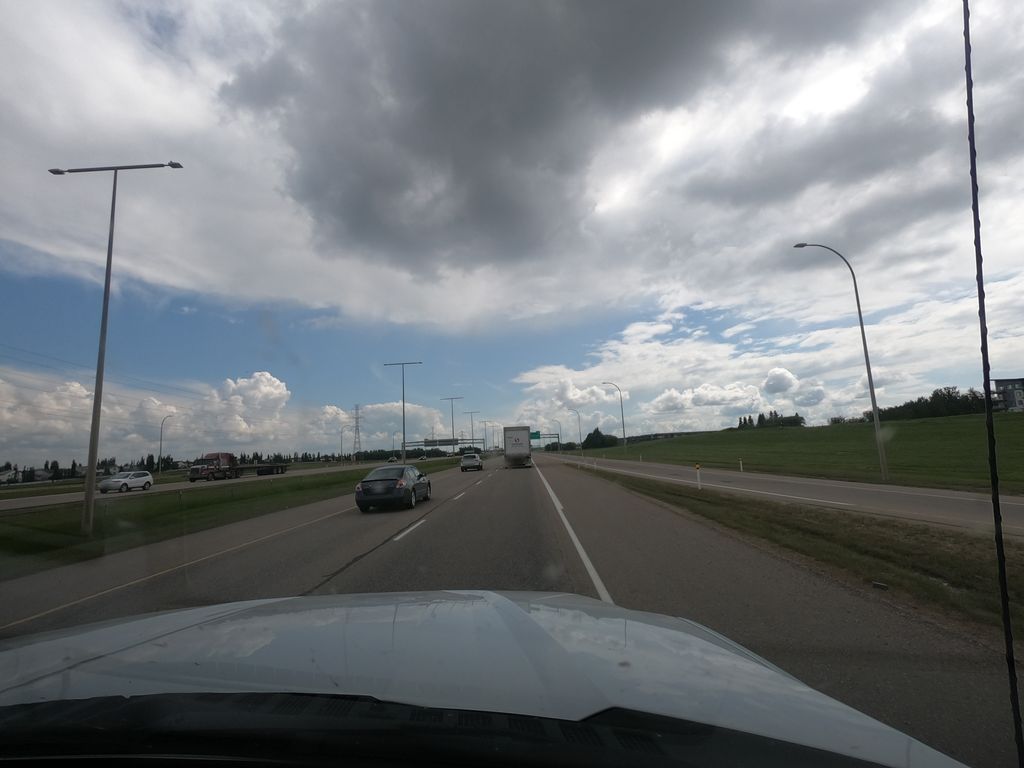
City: edmonton